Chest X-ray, AP view. Patient: 47 years old, sex F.
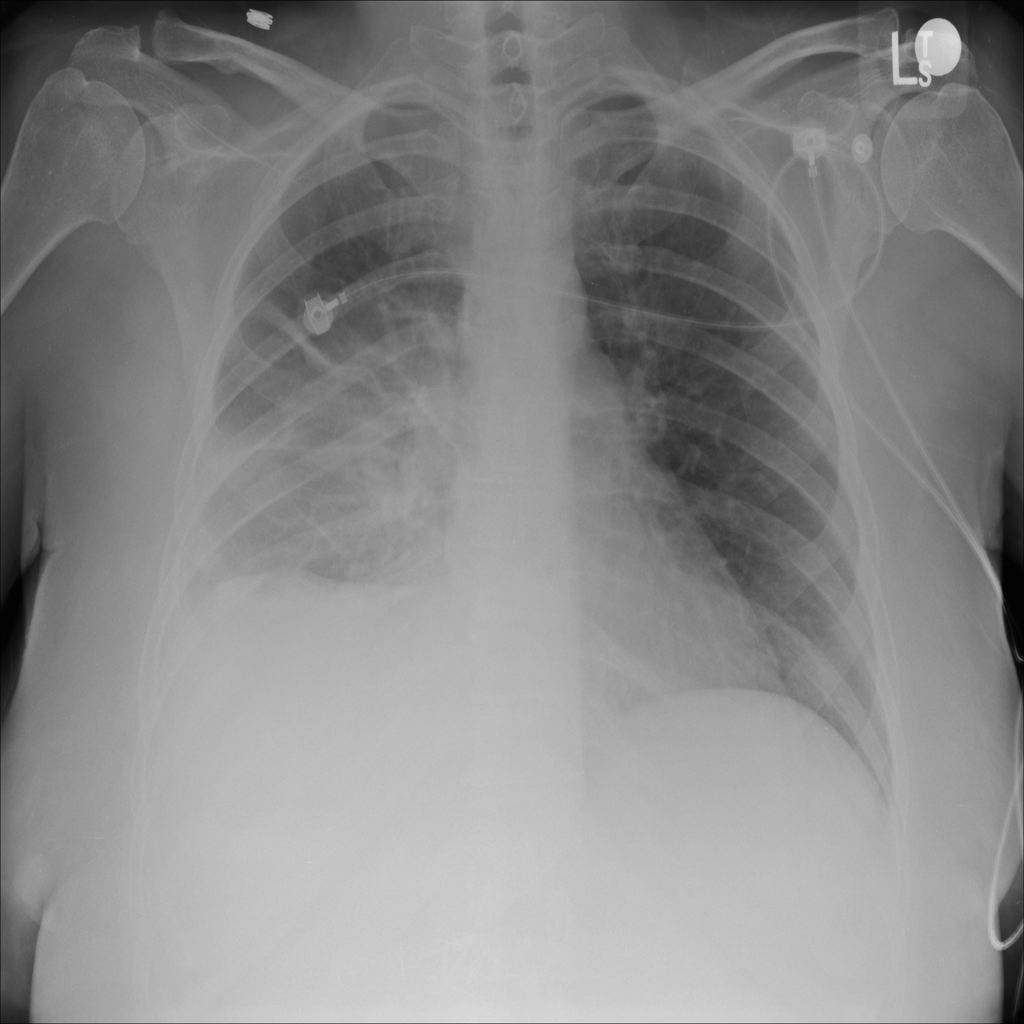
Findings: Infiltration